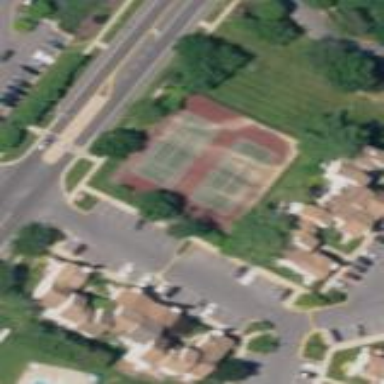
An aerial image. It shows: Tennis court in leisure pitch.